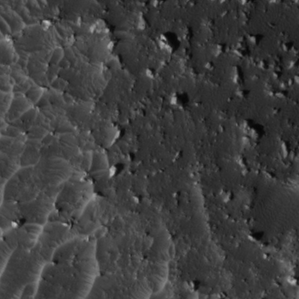
Label: non_frost